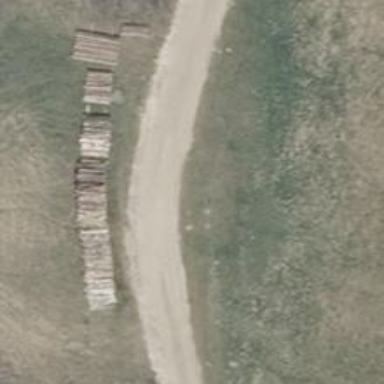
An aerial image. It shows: Compacted track with grade 4 tracktype.